Interaction volume radius: 5 \u00c5
Interaction volume height: 10 \u00c5
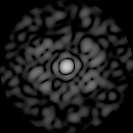
Disorder parameter: 0.8194